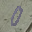
Label: 0